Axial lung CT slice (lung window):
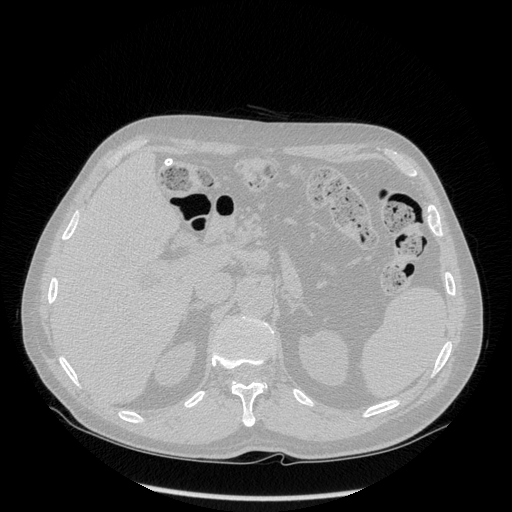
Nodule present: no